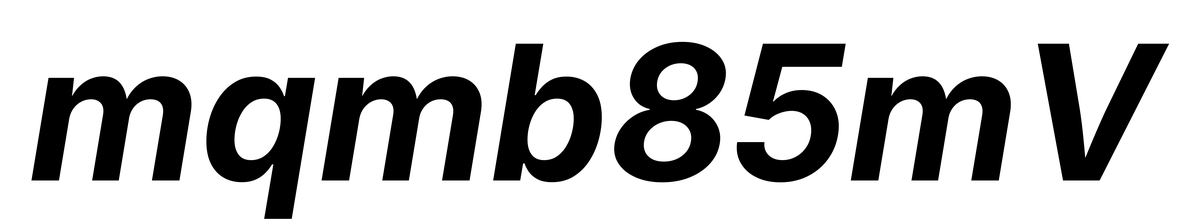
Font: Inter-Italic_Bold_Italic